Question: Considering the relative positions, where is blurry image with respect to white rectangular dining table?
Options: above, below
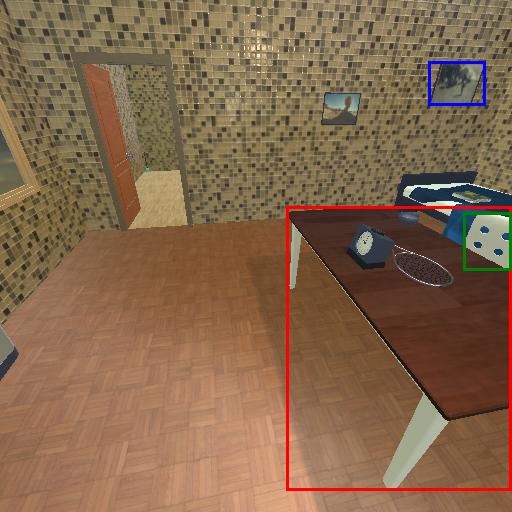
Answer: above